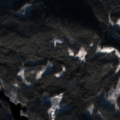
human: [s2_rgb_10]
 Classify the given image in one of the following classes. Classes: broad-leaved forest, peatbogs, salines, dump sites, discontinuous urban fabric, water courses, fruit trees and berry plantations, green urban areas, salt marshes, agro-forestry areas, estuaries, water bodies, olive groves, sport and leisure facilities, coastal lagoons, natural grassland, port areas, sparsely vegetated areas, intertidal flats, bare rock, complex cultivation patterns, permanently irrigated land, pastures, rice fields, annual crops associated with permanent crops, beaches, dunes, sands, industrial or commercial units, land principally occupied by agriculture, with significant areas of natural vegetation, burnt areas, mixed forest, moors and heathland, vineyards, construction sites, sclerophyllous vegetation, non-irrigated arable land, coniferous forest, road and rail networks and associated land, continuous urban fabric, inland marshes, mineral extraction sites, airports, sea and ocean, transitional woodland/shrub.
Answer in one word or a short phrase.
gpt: coniferous forest, mixed forest, transitional woodland/shrub